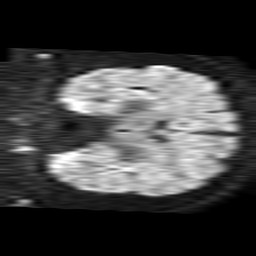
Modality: TRACE
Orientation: coronal
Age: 42
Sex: male
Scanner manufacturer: philips
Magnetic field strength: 1.5 T
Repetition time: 4.6 s
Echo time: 0.08528 s